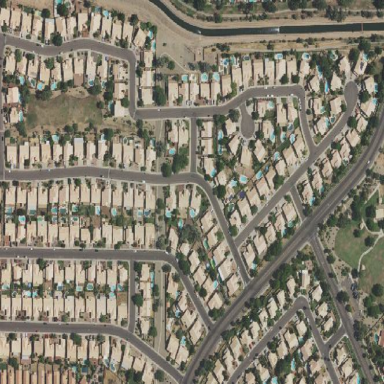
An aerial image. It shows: Residential area composed of single-family homes.